Question: Given the below edmx file, I am trying to write an asynchronous ActionResult that will give me a list of all scenarios that have not been played by any of the User's Characters. I am trying to figure out the most efficient way and also the logic to get the list of scenarios to my view. I am new to Linq and to MVC so this has been challenging.

My Current Try at the ActionResult is found below:
'''
// GET: Home/ChooseScenario
public async Task<ActionResult> ChooseScenario(string charId)
{
//Convert passed in charId string to related Character object
var pFSCharacter = await db.PFSCharacters
.FirstOrDefaultAsync(c => c.PFSCHARACTERID == charId);
//Initialize empty list of Characters for the User
List<PFSCharacter> userCharacters = new List<PFSCharacter>();
//determine if the pFSCharacter is Core and only give me back a list of characters for the user that are core as well
if (pFSCharacter.IsCore)
{
userCharacters = await db.PFSCharacters
.Where(x => x.PFSUSERID == User.Identity.GetUserId() && x.IsCore == true)
.ToListAsync();
}
//If pFSCharacter is not core give me back a list of characters for the user that are not core
else
{
userCharacters = await db.PFSCharacters
.Where(x => x.PFSUSERID == User.Identity.GetUserId() && x.IsCore == false)
.ToListAsync();
}
List<PFSCharacterScenario> pFSCharacterScenarios = new List<PFSCharacterScenario>();
//try to figure out the list of Scenarios that none of the User's characters have already participated in
foreach (PFSCharacter character in userCharacters)
{
//can this be done better or in a different way that a foreach loop?
//can't figure out the logic to give back list of scenarios that each character has not played yet
//pFSScenarios = await db.PFSCharacterScenarios //this will overwrite the list need to add to the
//list already started for the other characters on
//previous loops
//.ToListAsync();
}
//need to remove duplicates scenarios from list so scenario only appears once.
//pair down list even further to scenarios that pFSCharacter.charLevel >= pFSScenario.minLevel
//and pFSCharacter.charLevel <= pFSScenario.maxLevel
//var pFSScenarios = db.PFSScenarios
// .Include(p => p.PFSFirstSubmittedBy)
// .Include(p => p.PFSScenarioType)
// .Where(p => p.IsActive == true)
// .OrderBy(p => p.PFSSCENARIOTYPEID)
// .ThenBy(p => p.Season)
// .ThenBy(p => p.SeasonID)
// .ThenBy(p => p.MinLevel)
// .ThenBy(p => p.ScenarioName);
//pass pFSCharacter to View to pass to next Controller ActionResult
ViewBag.Character = pFSCharacter;
//send list of scenarios to the View to be displayed.
return View(await pFSScenarios);
}
'''
EDIT: I worked out, with a friend, the SQL Query that I need to use. What is the best way to get it into my controller using LINQ?
'''
SELECT *
FROM PFSScenarios
Where PFSSCENARIOID NOT IN (
Select s.PFSSCENARIOID
FROM PFSScenarios s
Inner Join PFSCharacterScenarios cs
on s.PFSSCENARIOID = cs.PFSSCENARIOID
Inner Join PFSCharacters c
on c.PFSCHARACTERID = cs.PFSCHARACTERID
WHERE C.PFSUSERID = '35be8bbb-99dc-44bc-9d84-9bcc937d79d6'
)
'''
EDIT3: Getting close, however still getting error
'Unable to create a constant value of type 'PFSScenarioTracker.Data.EF.PFSCharacter'. Only primitive types or enumeration types are supported in this context.'
when using Fabio Luz solution below.
The Error disappears if I use the blank 'List<PFSCharacter> userCharacters = new List<PFSCharacter>();' and comment out the 'if/else statement' populating userCharacters, however then it returns every scenario in the DB that doesn't fit the other criteria I added 'i => i.IsActive == true && i.MinLevel <= pFSCharacter.CharLevel && i.MaxLevel >= pFSCharacter.CharLevel &&'.
Here is my current Controller Action Result:
'''
// GET: Home/ChooseScenario
public async Task<ActionResult> ChooseScenario(string charId)
{
string currentUser = User.Identity.GetUserId();
//Convert passed in charId string to related Character object
var pFSCharacter = await db.PFSCharacters
.FirstOrDefaultAsync(c => c.PFSCHARACTERID == charId);
List<PFSCharacter> userCharacters = new List<PFSCharacter>();
//List<PFSScenario> pFSScenarios = new List<PFSScenario>();
//determine if the pFSCharacter is Core and only give me back a list of characters for the user that are core as well
if (pFSCharacter.IsCore)
{
userCharacters = await db.PFSCharacters
.Where(x => x.PFSUSERID == currentUser && x.IsCore == true)
.ToListAsync();
}
//If pFSCharacter is not core give me back a list of characters for the user that are not core
else
{
userCharacters = await db.PFSCharacters
.Where(x => x.PFSUSERID == currentUser && x.IsCore == false)
.ToListAsync();
}
var pFSScenarios = await db.PFSScenarios.Where(i => i.IsActive == true && i.MinLevel <= pFSCharacter.CharLevel && i.MaxLevel >= pFSCharacter.CharLevel && !i.PFSCharacterScenarios.Any(x => userCharacters.Contains(x.PFSCharacter))).ToListAsync();
//pass pFSCharacter to View to pass to next Controller ActionResult
ViewBag.Character = pFSCharacter;
//send list of scenarios to the View to be displayed.
return View(pFSScenarios);
}
'''
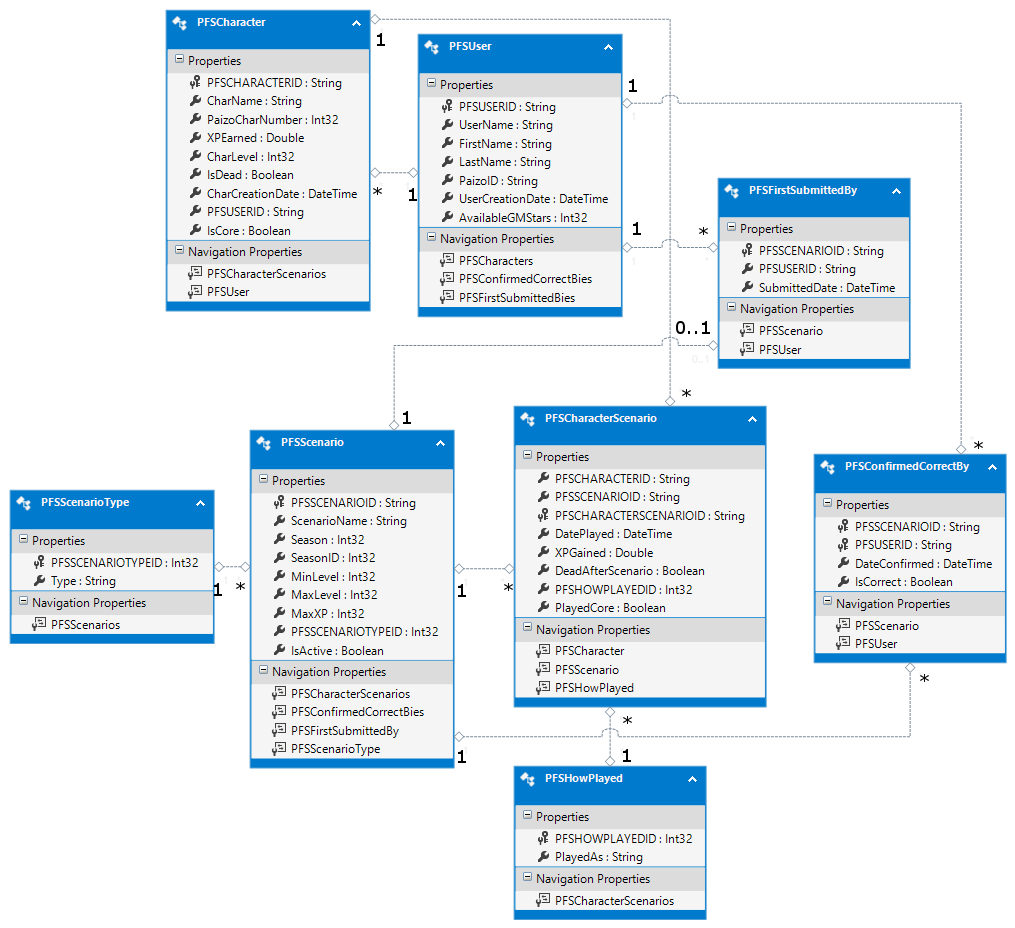
Answer: If you want to get a list of all scenarios that have not been played by any of the User's Characters:
'''
//this returns all scenarios that have not been played by any of the Users
var scenarios = await db.PFSScenarios.Where(i => i.PFSCharacterScenarios.Any()).ToListAsync();
'''
'''
//this returns all scenarios that have not been played by any of the User's Chars
var scenarios = await db.PFSScenarios.Where(i => !i.PFSCharacterScenarios.Any(x => userCharacters.Contains(x.PSFCharacter))).ToListAsync();
'''
I'm not familiar with your model, not sure if it's correct. What I'm trying to say is "use navigation properties", I think they will solve your problem.